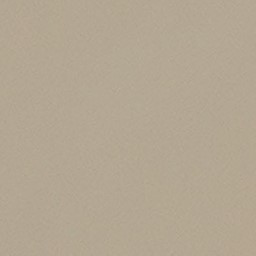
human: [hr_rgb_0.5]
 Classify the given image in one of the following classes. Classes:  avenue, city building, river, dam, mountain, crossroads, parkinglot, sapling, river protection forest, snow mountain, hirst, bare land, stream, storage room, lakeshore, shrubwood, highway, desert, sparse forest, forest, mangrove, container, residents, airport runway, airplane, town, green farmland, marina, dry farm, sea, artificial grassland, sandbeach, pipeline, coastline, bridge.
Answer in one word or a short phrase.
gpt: desert